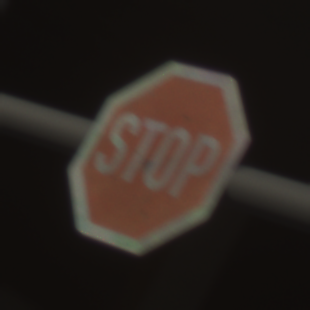
Verkehrszeichen: Stop
Umgebung: Roofed, Urban
Tageszeit: Midday
Wetter: Overcast
Licht: Artificial
Jahreszeit: NotSpecified
Kontrast: MediumContrast